Question: I keep getting "VS2013 has stopped working" error whenever I add controller with scaffolding option
- -
I'm using VS2013 Express for Web MVC5 WebAPI2 EF6.
Any of you got this problem? How can I fix this problem. It's just a simple test project.
Please help. Thanks.
Here is screenshot.

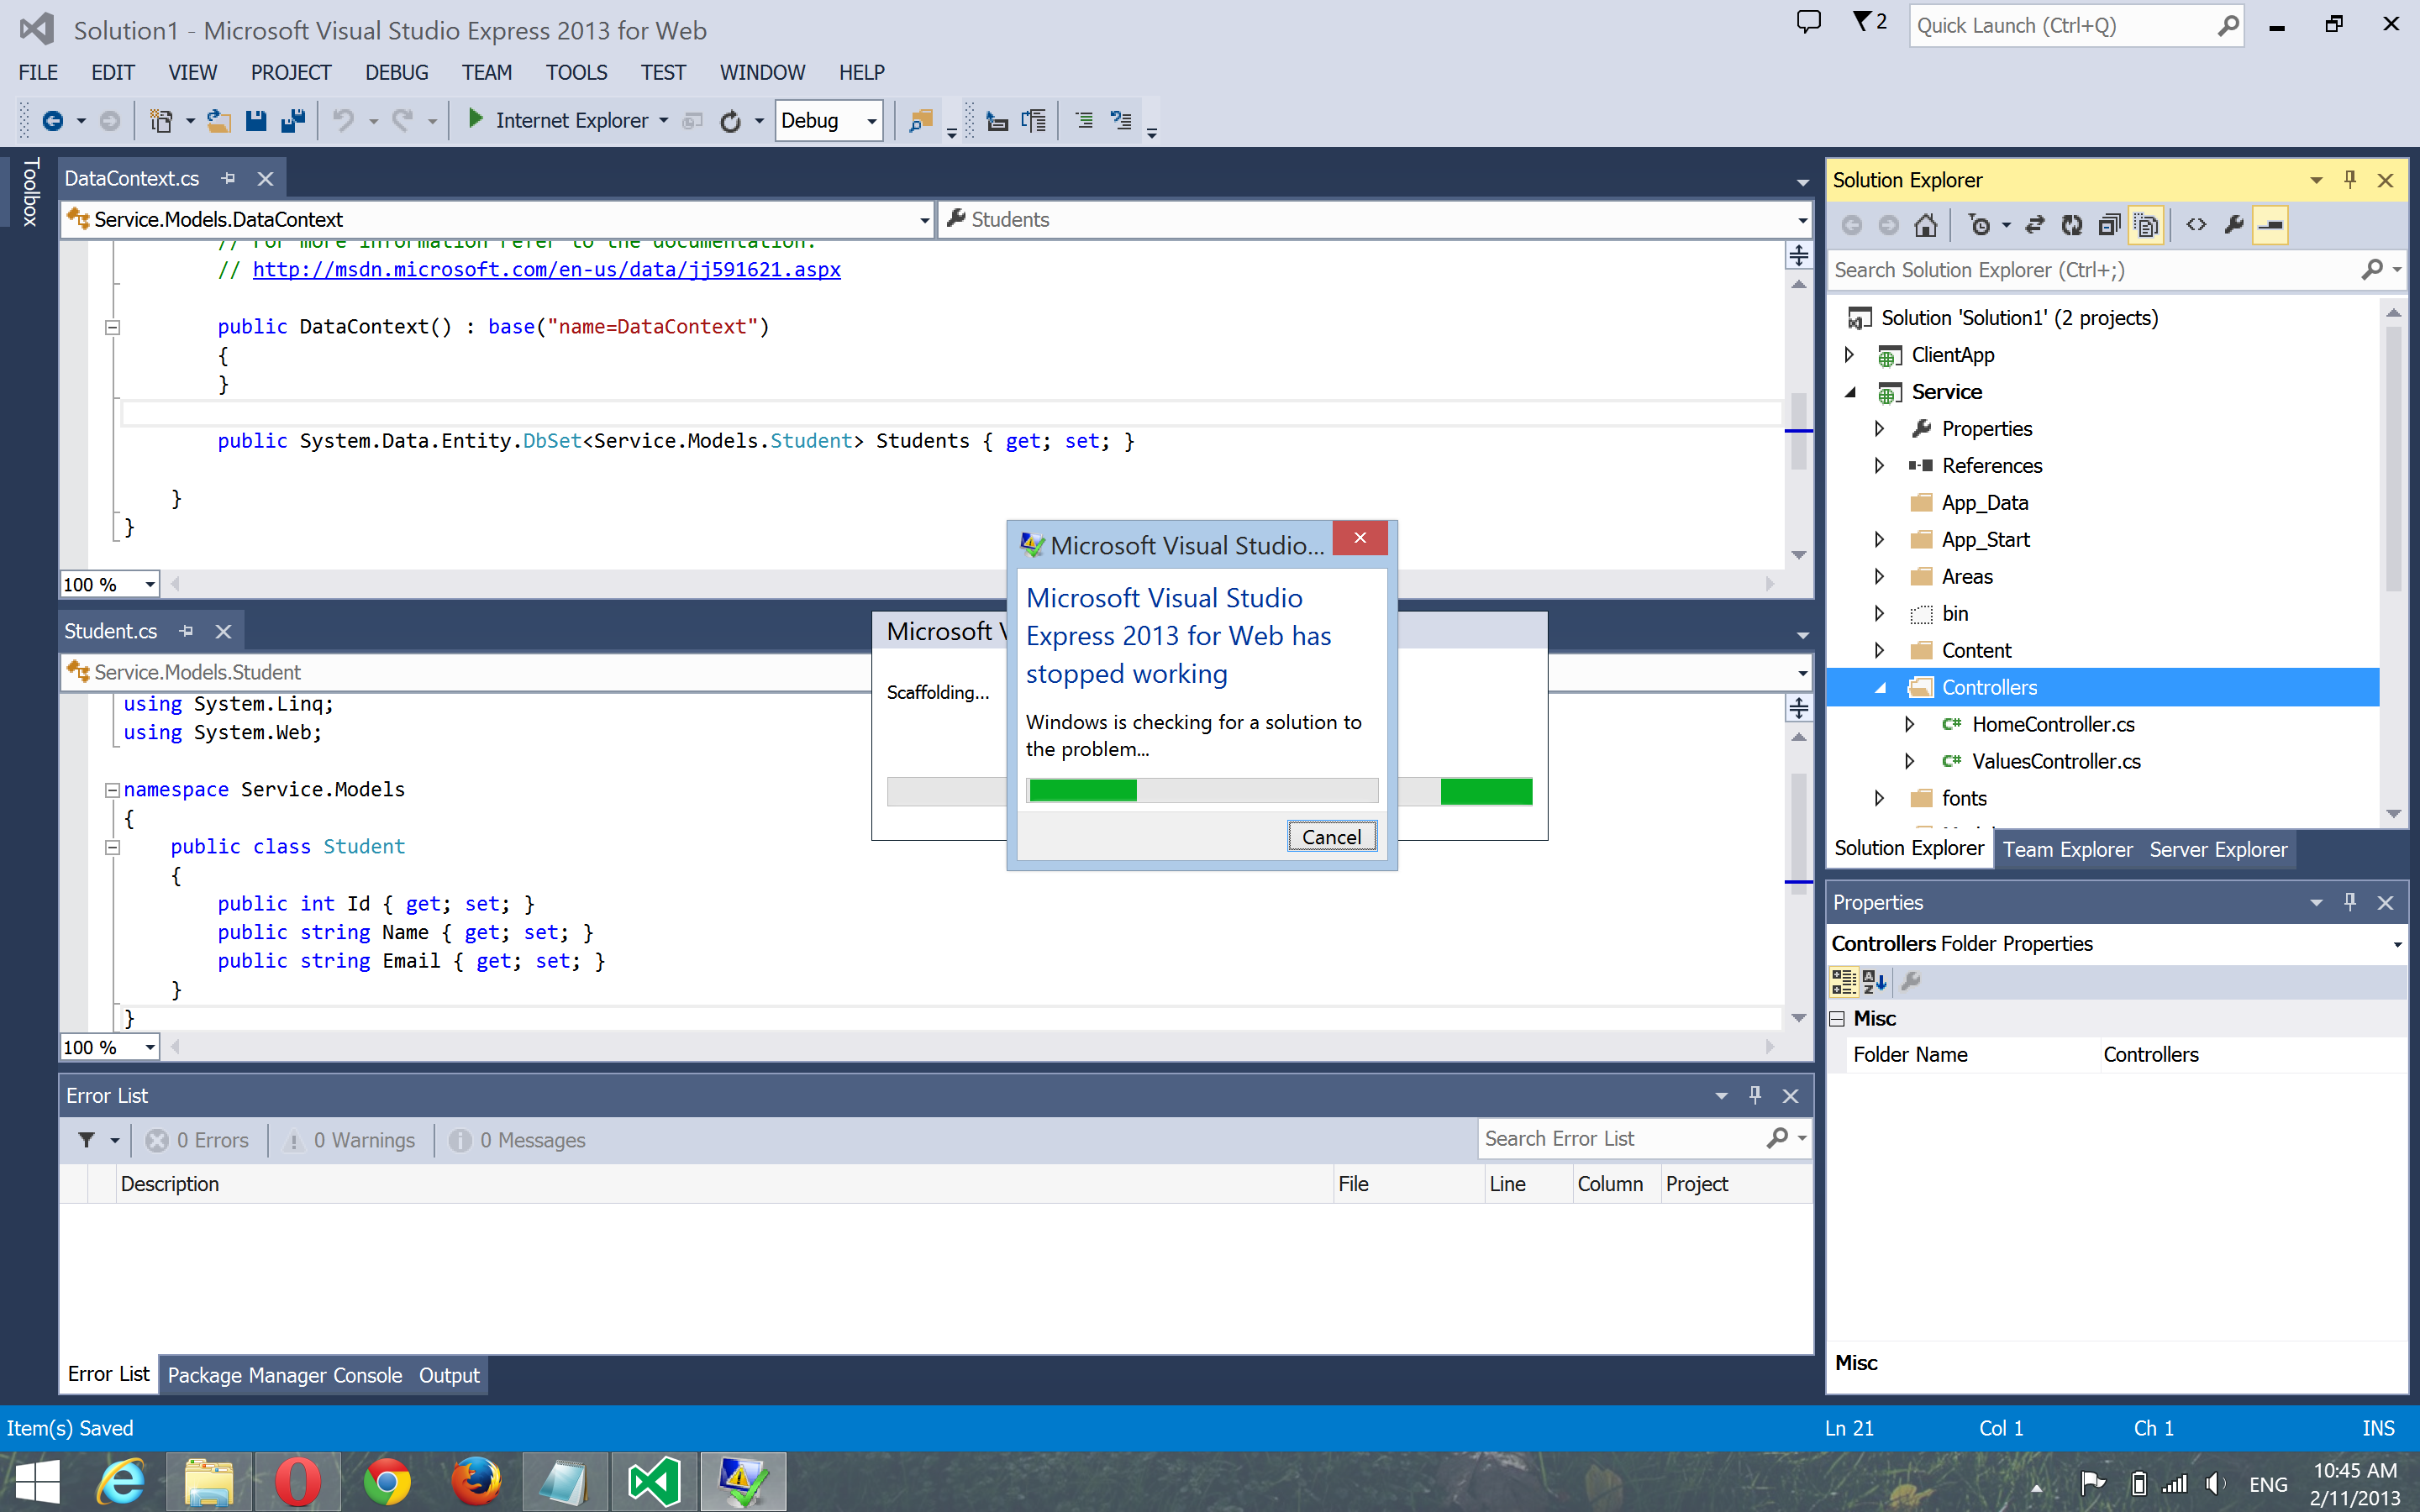
Answer: I got a workaround solution from some Microsoft guy.
1. Open a command line with the administrator permission
2. Go to Program Files (x86)\Microsoft Visual Studio 12.0\Common7\IDE
3. Notepad VWDExpress.exe.config
4. Add the following line under <configuration><runtime> <disableNativeImageLoad>
<assemblyIdentity name="System.Web.Extensions" />
</disableNativeImageLoad>
5. Save.
6. Open VSExpress, and scaffold it!